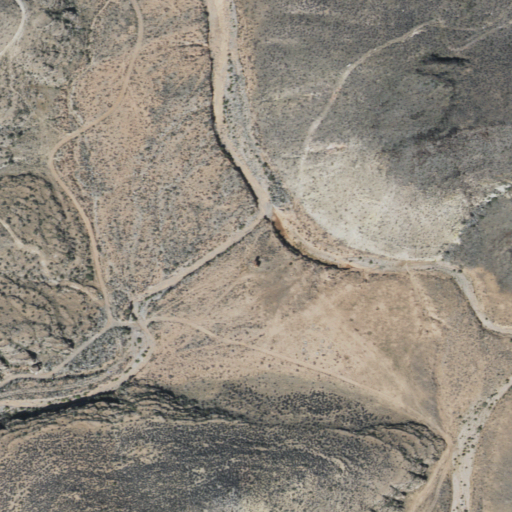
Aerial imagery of valley in Arizona named Swiss Canyon containing only shrub